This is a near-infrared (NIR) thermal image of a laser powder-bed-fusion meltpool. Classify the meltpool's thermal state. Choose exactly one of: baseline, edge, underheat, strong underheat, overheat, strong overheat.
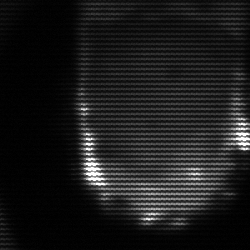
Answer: baseline